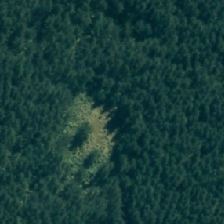
Land cover: grose_broom